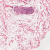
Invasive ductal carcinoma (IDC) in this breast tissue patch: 0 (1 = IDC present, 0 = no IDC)